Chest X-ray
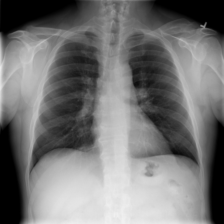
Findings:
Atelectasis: negative
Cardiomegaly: negative
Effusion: negative
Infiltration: negative
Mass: negative
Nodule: negative
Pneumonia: negative
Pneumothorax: negative
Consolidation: negative
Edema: negative
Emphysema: negative
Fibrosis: negative
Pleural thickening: negative
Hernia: negative